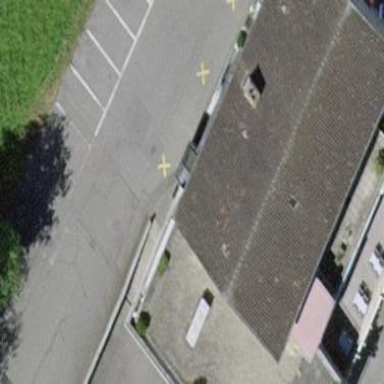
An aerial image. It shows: Building that houses restaurant.